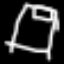
Label: bed